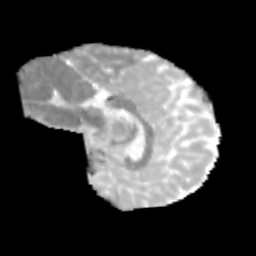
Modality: MD
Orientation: sagittal
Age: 9
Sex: male
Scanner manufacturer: siemens
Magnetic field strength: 3 T
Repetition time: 3.8 s
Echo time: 0.07 s